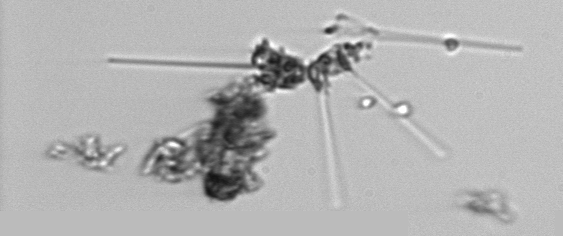
Label: Asterionellopsis_glacialis